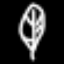
Label: leaf